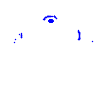
Particle: pion